Field crop: maize
Growth stage: 1
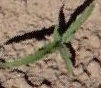
Species: maize